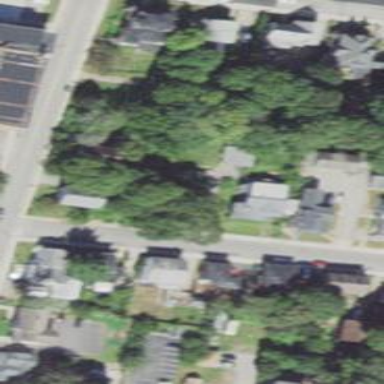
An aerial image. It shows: Residential driveway serving as service road.